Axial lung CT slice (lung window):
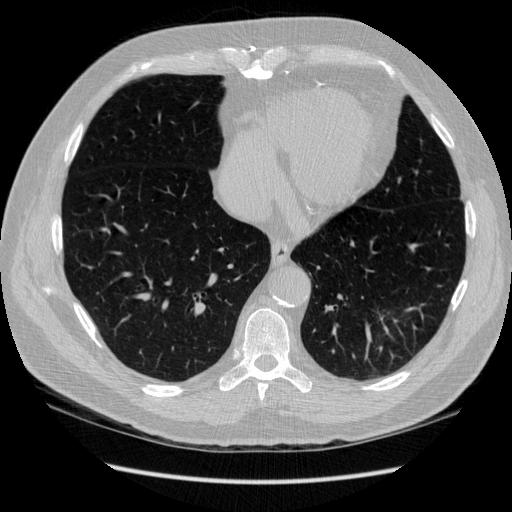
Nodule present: no